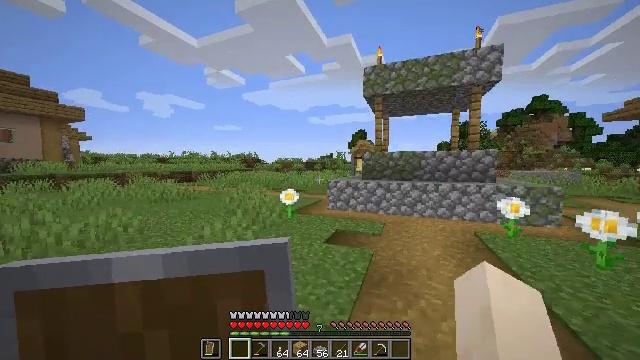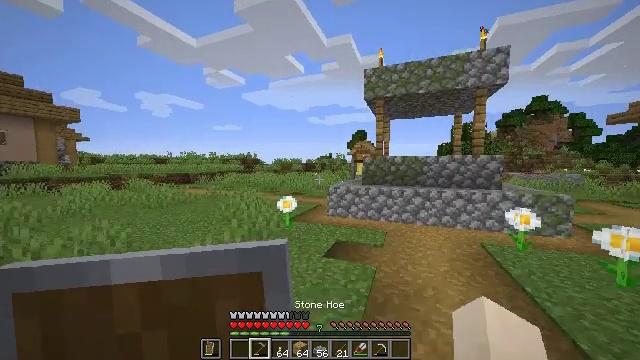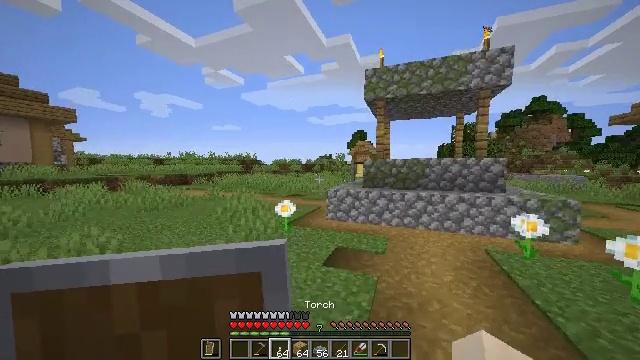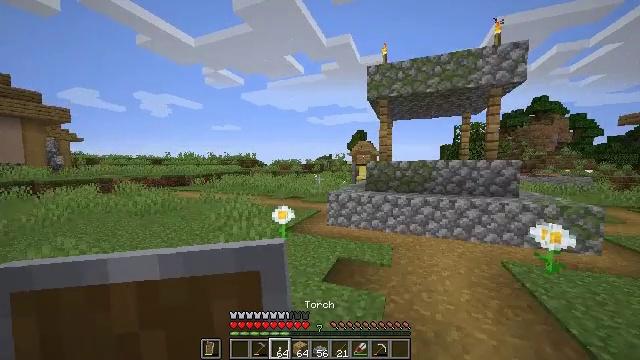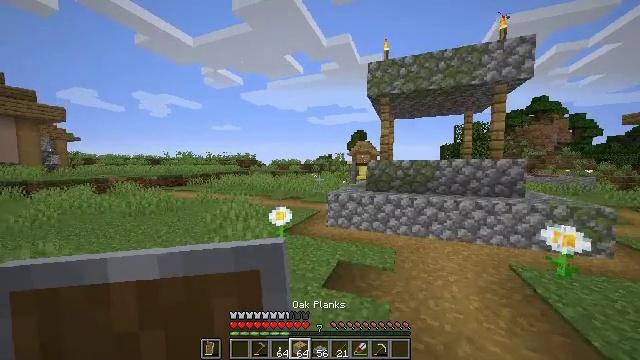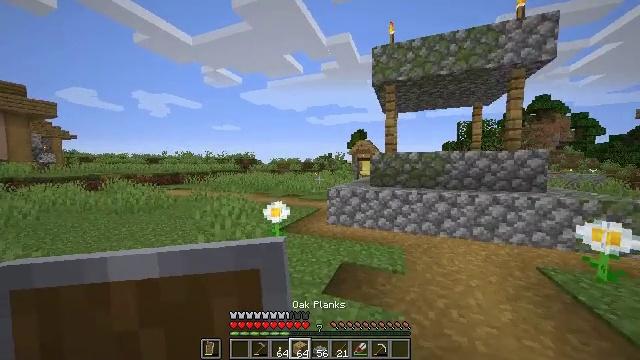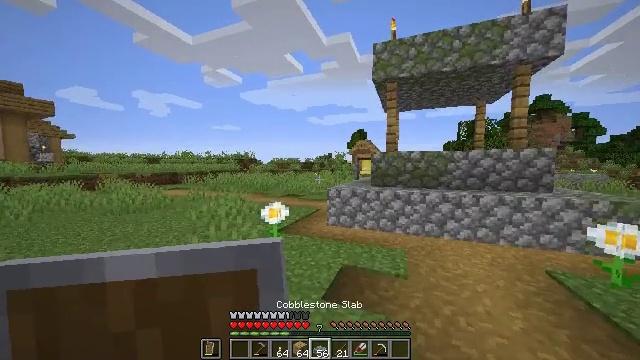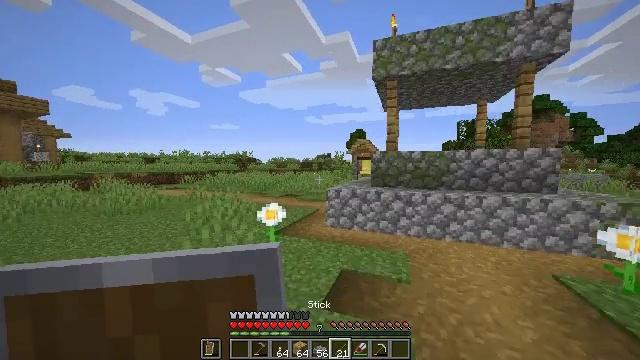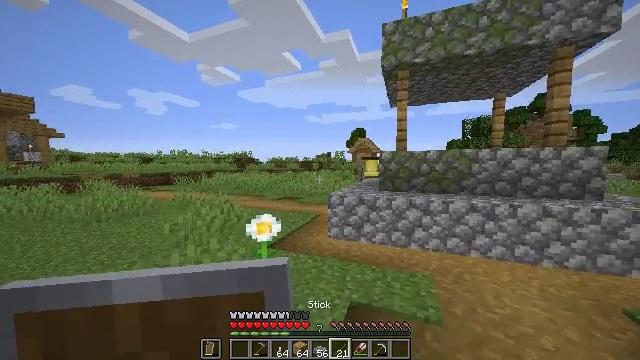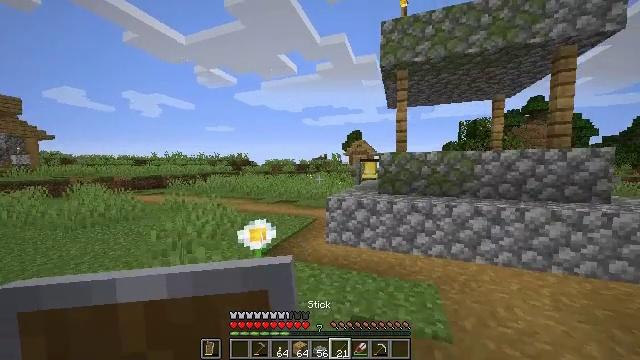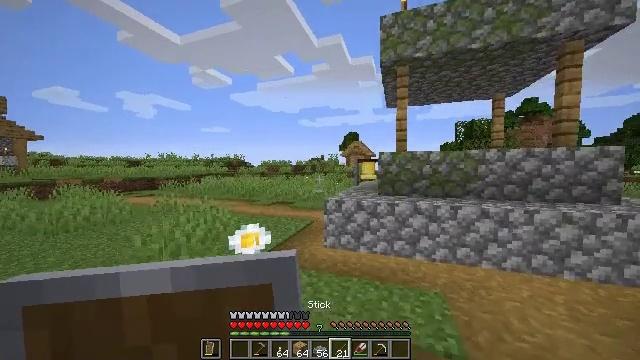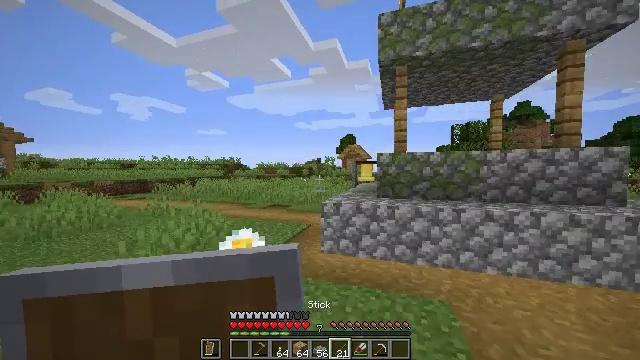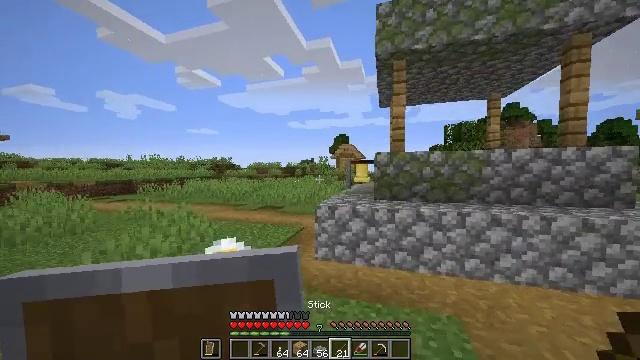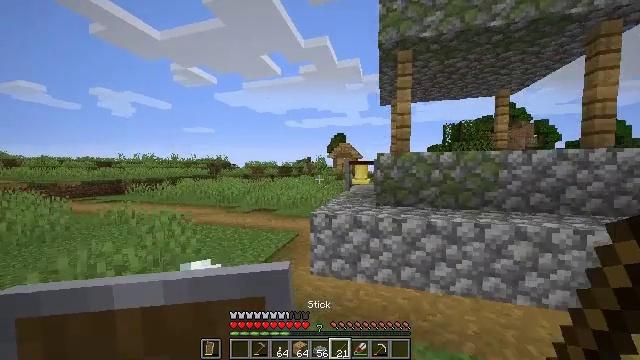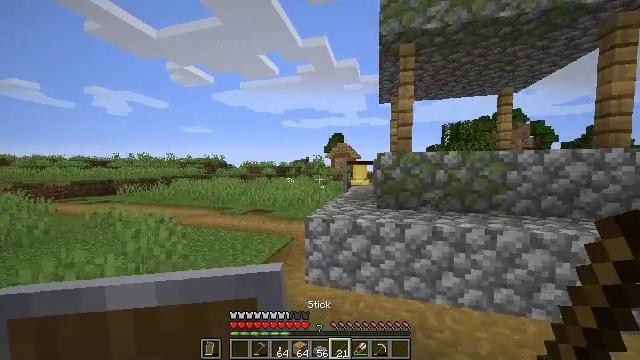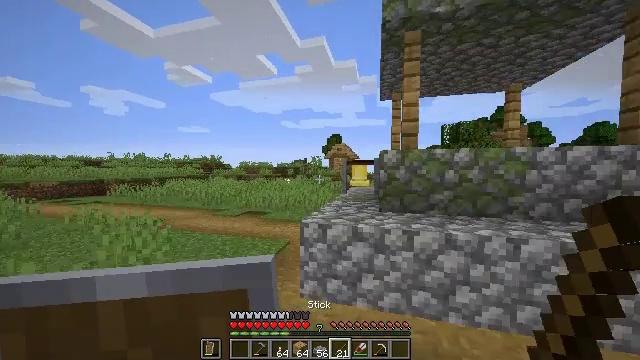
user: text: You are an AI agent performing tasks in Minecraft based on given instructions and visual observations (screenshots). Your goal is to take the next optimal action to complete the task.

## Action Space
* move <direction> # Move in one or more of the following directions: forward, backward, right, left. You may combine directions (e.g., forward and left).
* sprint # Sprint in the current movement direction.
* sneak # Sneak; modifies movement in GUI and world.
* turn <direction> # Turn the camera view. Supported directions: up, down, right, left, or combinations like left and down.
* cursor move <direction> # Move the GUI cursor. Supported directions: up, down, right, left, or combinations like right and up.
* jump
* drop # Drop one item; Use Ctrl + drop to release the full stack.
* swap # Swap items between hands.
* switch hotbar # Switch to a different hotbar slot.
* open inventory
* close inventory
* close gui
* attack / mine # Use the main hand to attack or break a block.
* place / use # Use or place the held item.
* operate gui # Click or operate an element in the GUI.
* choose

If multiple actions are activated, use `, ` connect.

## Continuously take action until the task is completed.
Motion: motion action
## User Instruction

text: Gather the bell for your inventory.
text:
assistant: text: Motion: move forward
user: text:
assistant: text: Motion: move forward
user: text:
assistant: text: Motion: move forward
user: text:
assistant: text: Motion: move forward
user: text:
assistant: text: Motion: move forward
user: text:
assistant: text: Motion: move forward
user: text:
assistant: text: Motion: move forward
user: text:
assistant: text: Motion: move forward
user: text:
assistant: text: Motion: move forward
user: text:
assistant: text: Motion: move forward
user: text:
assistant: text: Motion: move forward
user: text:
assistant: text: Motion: move forward, turn right
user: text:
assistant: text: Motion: move forward
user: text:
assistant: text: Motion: move forward
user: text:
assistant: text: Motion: move forward
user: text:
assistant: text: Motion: move forward
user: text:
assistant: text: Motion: move forward
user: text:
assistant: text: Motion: move forward
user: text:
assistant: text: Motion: no_op
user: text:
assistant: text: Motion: no_op
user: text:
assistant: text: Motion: turn right
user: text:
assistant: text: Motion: turn right
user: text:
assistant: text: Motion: turn right
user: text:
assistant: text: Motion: no_op
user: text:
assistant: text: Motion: no_op
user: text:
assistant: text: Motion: no_op
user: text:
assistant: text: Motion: no_op
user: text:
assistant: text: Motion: no_op
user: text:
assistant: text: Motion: move forward, turn right
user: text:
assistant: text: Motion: move forward, turn right